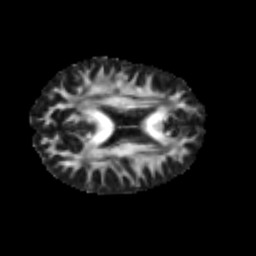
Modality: FA
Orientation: axial
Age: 23
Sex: male
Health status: healthy